Question: I want to create synthetic data for a classification problem. I'm using 'make_classification' method of 'sklearn.datasets'.
I want the data to be in a specific range, let's say '[80, 155]', But it is generating negative numbers.
I've tried lots of combinations of 'scale' and 'class_sep' parameters but got no desired output.
'''
import pandas as pd
from sklearn.datasets import make_classification
weight = [0.2, 0.37, 0.21, 0.04, 0.11, 0.05, 0.02]
X, y = make_classification(n_samples=100, n_features=3,
n_informative=3, n_redundant=0, n_repeated=0,
n_classes=7, n_clusters_per_class=1, weights=weight,
class_sep=1,shuffle=True, random_state=41, scale= 1)
pd.DataFrame(X).describe()
'''
## Output

The output should be in a specific range, but it is picking out random values with standard deviation of around 1.33.
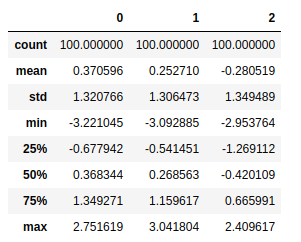
Answer: You could use 'MinMaxScaler' (see the <URL>.
Just run:
'''
from sklearn.preprocessing import MinMaxScaler
scaler = MinMaxScaler(feature_range=(80, 155))
X = scaler.fit_transform(X)
y = scaler.fit_transform(y)
'''
Note that this scaler will trained once for X and one for y.